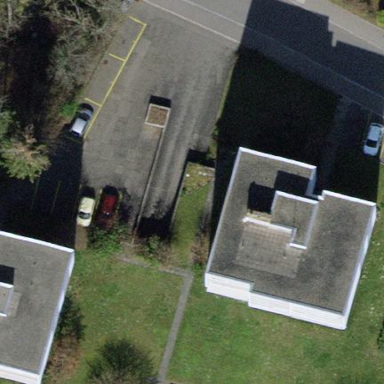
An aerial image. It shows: Grey flat-roofed apartment building.